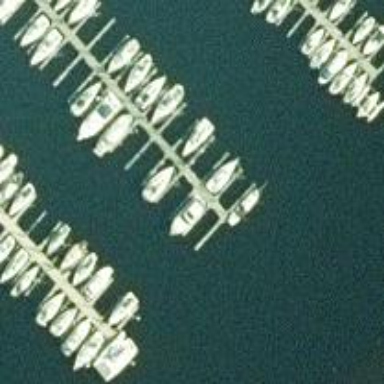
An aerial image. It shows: Man-made pier.